Question: I am trying to make a good looking line chart iwht <URL>, but I am having some problems.
Here is what I got now

and here is the code for it
'''
public void createGraph() {
chart.setTouchEnabled(false);
chart.setDragEnabled(false);
chart.setHighlightEnabled(false);
chart.setDrawYLabels(true);
chart.setDrawXLabels(true);
chart.animateXY(2000, 2000);
chart.setDrawBorder(true);
chart.setPadding(30, 30, 30, 30);
setData();
}
private void setData() {
String[] stages = { "Stage1", "Stage2", "Stage3", "Stage4" };
ArrayList<Entry> yVals = new ArrayList<Entry>();
yVals.add(new Entry(0.0f, 0));
yVals.add(new Entry(Float.parseFloat(nicotineTwo), 1));
yVals.add(new Entry(Float.parseFloat(nicotineThree), 2));
yVals.add(new Entry(Float.parseFloat(nicotineFour), 3));
LineDataSet set1 = new LineDataSet(yVals, "");
set1.setColor(Color.BLACK);
set1.setCircleColor(Color.BLACK);
set1.setLineWidth(1f);
ArrayList<LineDataSet> dataSets = new ArrayList<LineDataSet>();
dataSets.add(set1);
LineData data = new LineData(stages, dataSets);
chart.setData(data);
}
'''
What I need is:
1. Remove that black box under the lower left corner
2. Make the text "Nicotine Lowered" somewhat bigger and more readable
3. Add some padding or something, because the Stage4 at the top right is out of the screen
4. Make the numbers along the line bigger and if possible with percents "25.0%"
5. Hide the first value on the line, since it will always be 0
6. Show all the scale values on the Y scale, from 0 to 100 (right now there is no 100)
Please help me, this library is realy confusing me
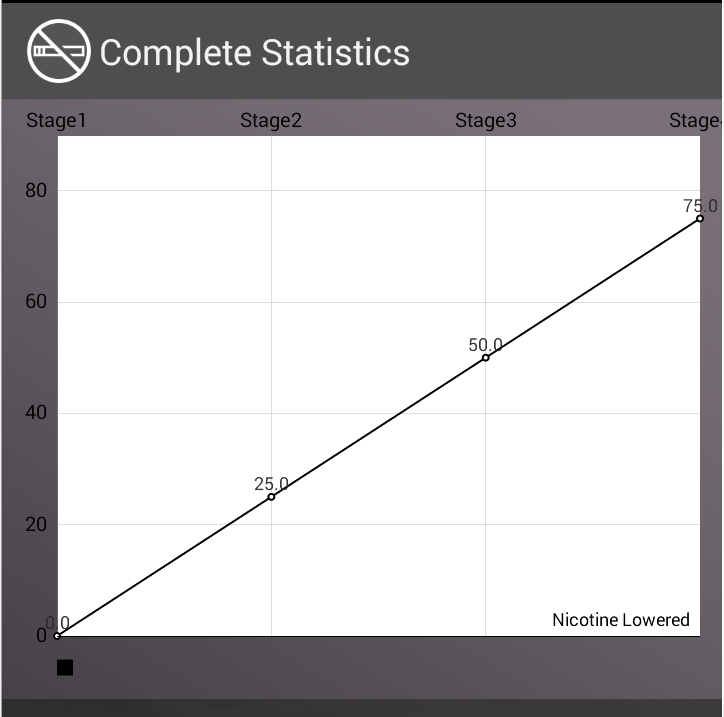
Answer: 1. The "black-box" is the legend. Call chart.getLegend().setEnabled(false) to disable it.
2. That is the "description-text". Call chart.setDescriptionTextSize(...) to customize its size.
3. There are two possible solutions. You can either add more margin via .xml, or call XAxis x = chart.getXAxis();
x.setAvoidFirstLastClipping(true);
4. For increasing the value text size, call data.setValueTextSize(...). For customly formatting values inside the chart, check out the ValueFormatter interface the library provides.
5. Can also be solved with the ValueFormatter interface. e.g. if(value == 0) return "";
6. Right now the range of values on the y-axis is automatically determined by the chart. You can set a fixed range of values by calling yAxis.setAxisMaxValue(...) & yAxis.setAxisMinValue(...).
Here is the <URL>.